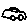
Label: car